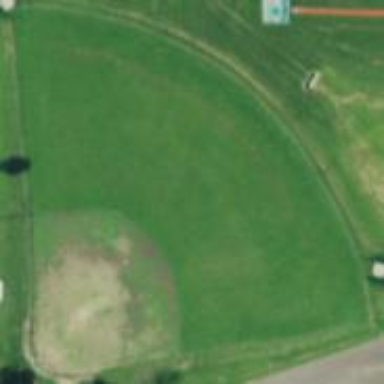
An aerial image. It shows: Softball pitch for leisure and sport activities.